Question: I'm trying to populate my menu items with an image/logo on each of the third menu list, please see example below.

I've been using Silverstripe to populate the menu items, below is my code so far without the images. Can someone please point me to the right direction on how I go about inserting the images/logos on the third level menu?
'''
// initialise plugins
jQuery(function(){
jQuery('ul.sf-menu').superfish();
});
</script>
<ul class="sf-menu">
<% control Menu(1) %>
<li>
<a href="#a">$MenuTitle</a>
<% if Children %>
<ul><% control Children %>
<li>
<a href="#aa">$MenuTitle</a>
<% if Children %>
<ul><% control Children %>
<li>
<a href="#aa">$MenuTitle</a>
</li>
<% end_control %>
</ul><% end_if %>
</li>
<% end_control %>
</ul><% end_if %>
<!--<li>
<a href="#">menu item</a>
</li>-->
</li> <!--current-->
<% end_control %><!-- <li>
<a href="#">menu item</a>
</li> -->
</ul> <!--sf-menu-->
'''
Thanks heaps.
S:)
below is my Page.php, and I have insert $Image.SetSize(20,20) $MenuTitle to my third level menu. However everytime i tried to insert an image through CMS, there is error coming up in CMS. Sorry i'm new to this, any help would be appreciated.
'''
<?php
class Page extends SiteTree {
public static $db = array(
);
public static $has_one = array(
'MenuImage' => 'Image'
);
function getCMSFields() {
$fields = parent::getCMSFields();
$fields->addFieldToTab("Root.Content.Images", new ImageField('MenuImage','Menu image'));
return $fields;
}
}
class Page_Controller extends ContentController {
public static $allowed_actions = array (
);
public function init() {
parent::init();
// Note: you should use SS template require tags inside your templates
// instead of putting Requirements calls here. However these are
// included so that our older themes still work
Requirements::themedCSS('layout');
Requirements::themedCSS('typography');
Requirements::themedCSS('form');
}
}
'''
here is the error info.
[User Error] Couldn't run query: SELECT * FROM "Page" WHERE "ID" = 15 Table 'ss_show.page' doesn't exist
POST /Show/admin/EditForm/field/MenuImage/EditFileForm
Line 525 in C:\wamp\www\Show\sapphire\core\model\MySQLDatabase.php
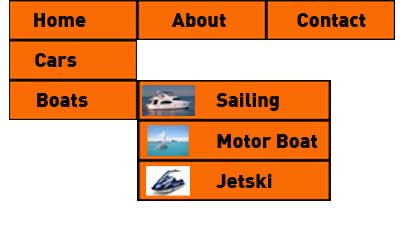
Answer: I figured it out with soneone's help. Just in case others are in the same situation, it is because I didn't rebuild my database. Visit mysite.com/dev/build to rebuild the database. The code above in the update works after that. Thanks everyone! :)